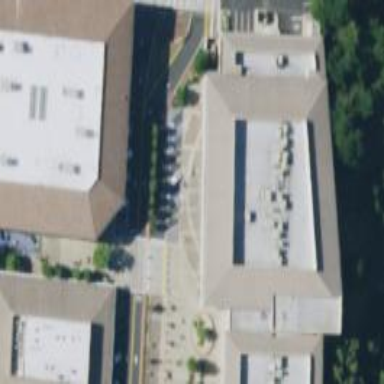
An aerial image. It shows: Cinema building.